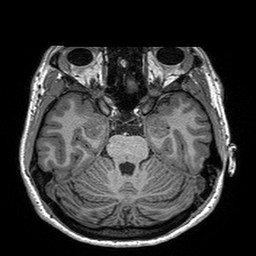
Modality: T1w
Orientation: coronal
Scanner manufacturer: siemens
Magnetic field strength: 3 T
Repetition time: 2.3 s